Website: apple
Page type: billing-address
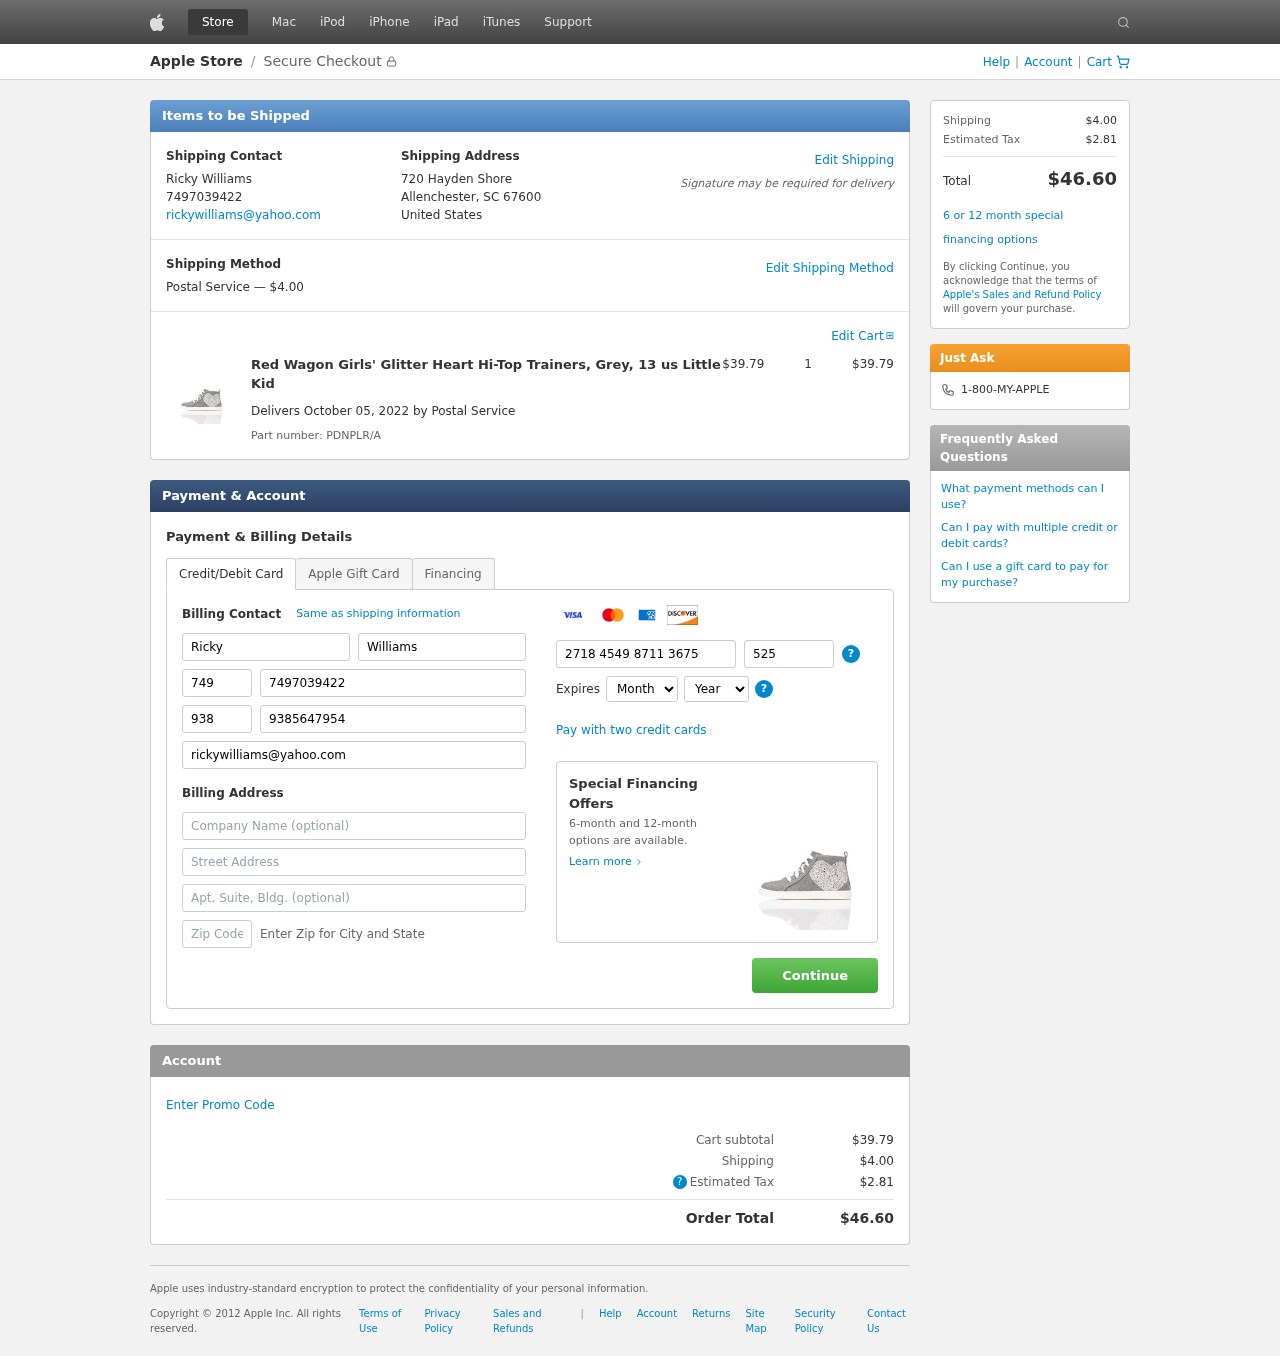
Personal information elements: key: PII_CARD_CVV
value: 525
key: PII_CARD_EXPIRY_MONTH
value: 08
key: PII_CARD_EXPIRY_YEAR
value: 27
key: PII_CARD_NUMBER
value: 2718 4549 8711 3675
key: PII_CITY_STATE_ZIP
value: Allenchester, SC 67600
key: PII_COUNTRY
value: United States
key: PII_EMAIL
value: rickywilliams@yahoo.com
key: PII_FIRSTNAME
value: Ricky
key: PII_FULLNAME
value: Ricky Williams
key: PII_LASTNAME
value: Williams
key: PII_PHONE
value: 7497039422
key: PII_PHONE_ALT
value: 9385647954
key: PII_PHONE_ALT_AREA
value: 938
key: PII_PHONE_AREA
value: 749
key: PII_STREET
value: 720 Hayden Shore
Product elements: key: PRODUCT1_NAME
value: Red Wagon Girls' Glitter Heart Hi-Top Trainers, Grey, 13 us Little Kid
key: PRODUCT1_PRICE
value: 39.79
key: PRODUCT1_QUANTITY
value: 1
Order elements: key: ORDER_SHIPPING_COST
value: $4.00
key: ORDER_SUBTOTAL
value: $39.79
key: ORDER_DELIVERY_DATE
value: October 05, 2022
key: ORDER_PART_NUMBER
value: PDNPLR/A
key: ORDER_TAX
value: $2.81
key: ORDER_TOTAL
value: $46.60